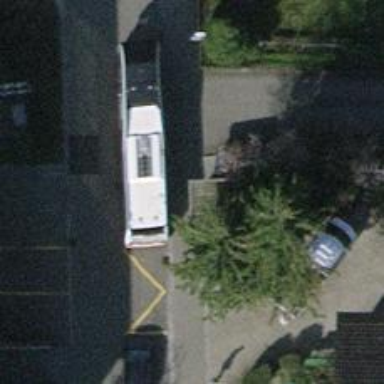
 serving as platform for public transportation."